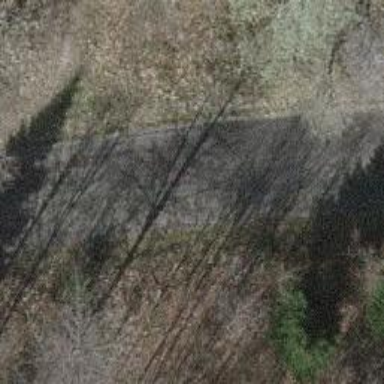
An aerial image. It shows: Unclassified road with asphalt surface.